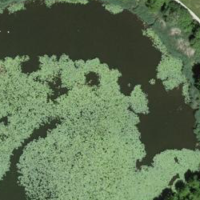
EUNIS habitat code: 41
Species observed at this site:
Falco tinnunculus
Sturnus vulgaris